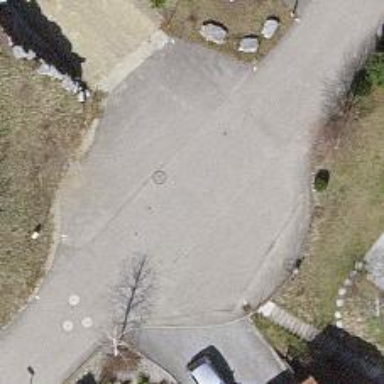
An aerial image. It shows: Turning circle on the road.